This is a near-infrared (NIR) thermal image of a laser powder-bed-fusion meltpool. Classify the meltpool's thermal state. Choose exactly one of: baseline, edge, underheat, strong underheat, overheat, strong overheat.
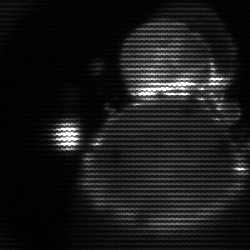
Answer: edge